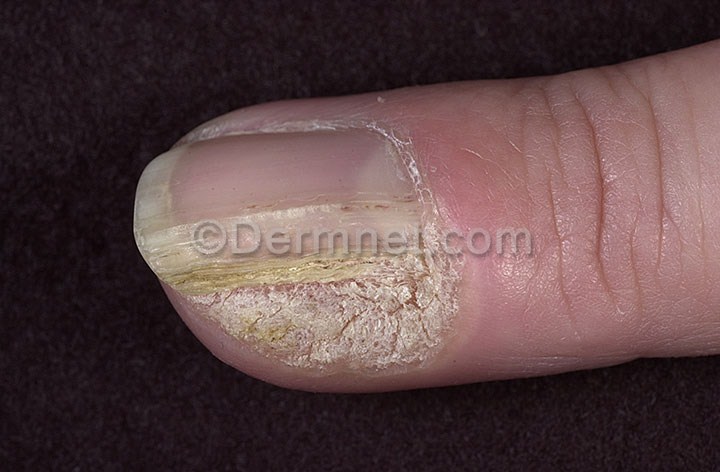
Disease: Nail Fungus and other Nail Disease